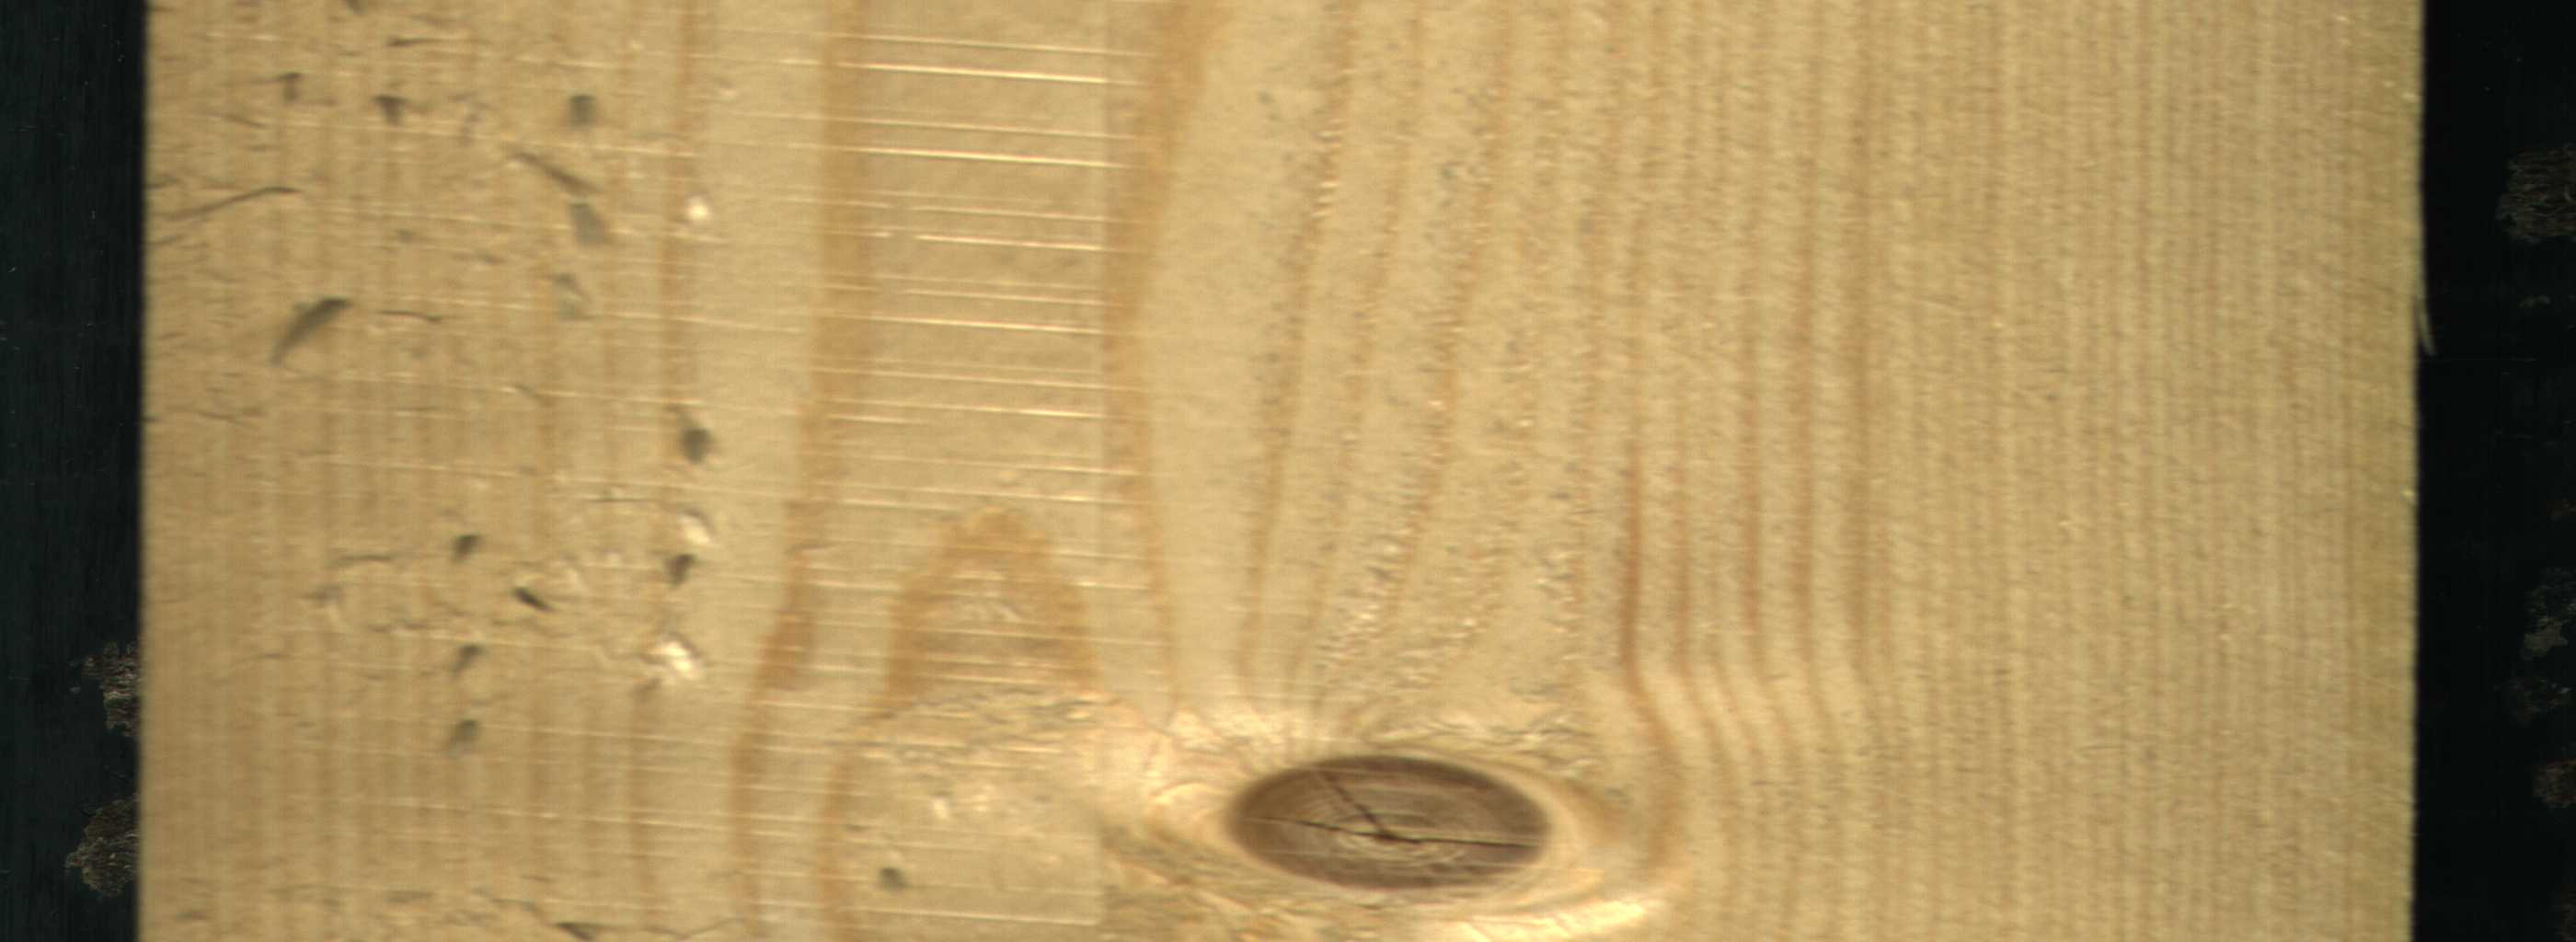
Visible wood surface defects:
knot_with_crack